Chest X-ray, PA view. Patient: 76 years old, sex F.
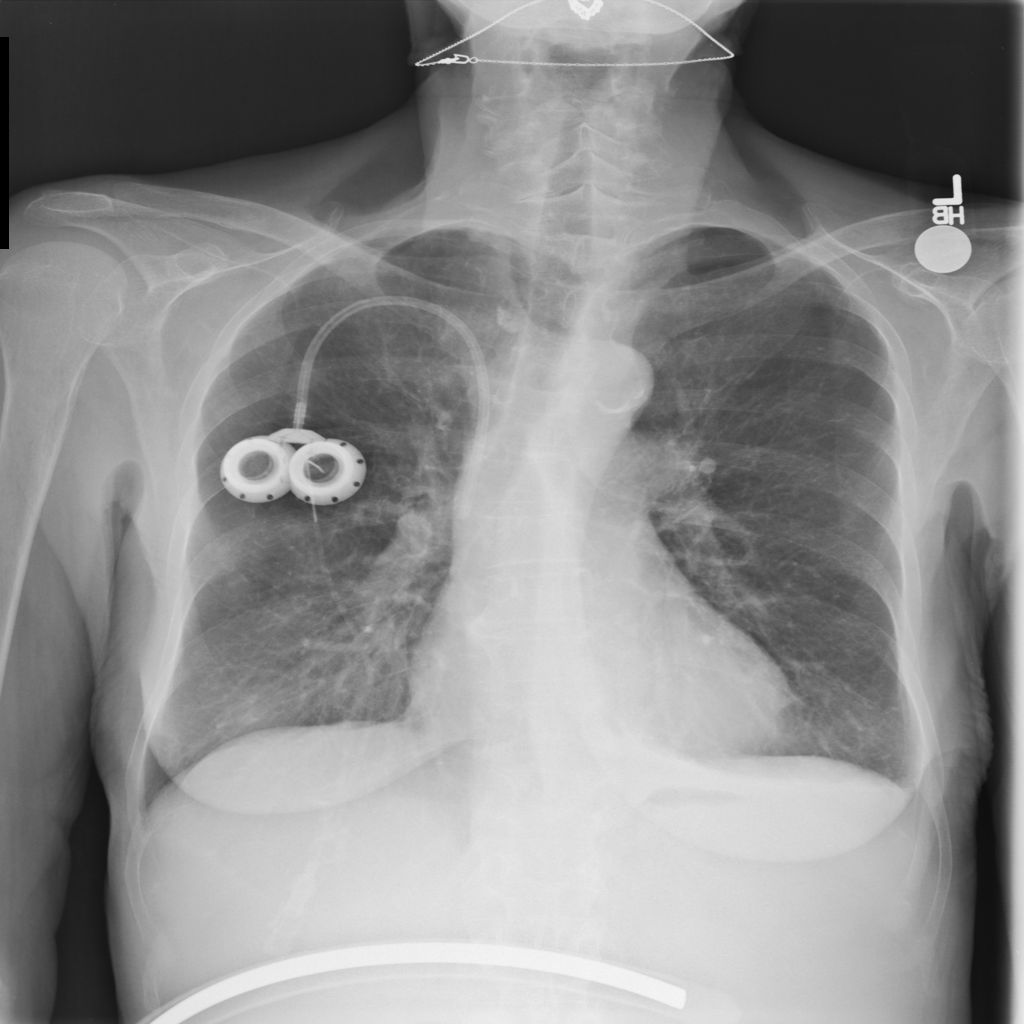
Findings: No Finding